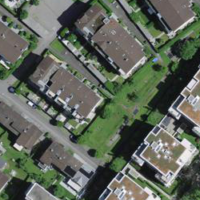
EUNIS habitat code: 54
Species observed at this site:
Fagopyrum esculentum